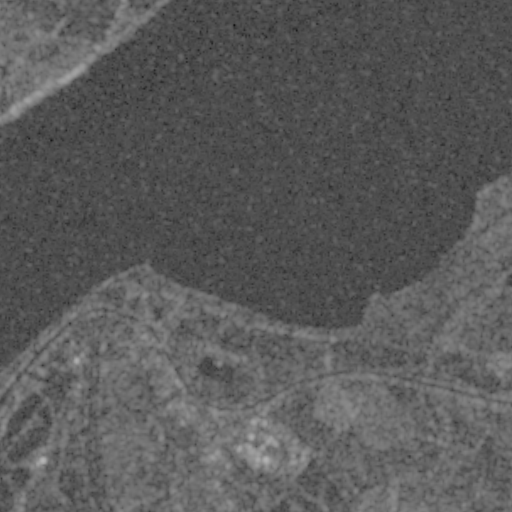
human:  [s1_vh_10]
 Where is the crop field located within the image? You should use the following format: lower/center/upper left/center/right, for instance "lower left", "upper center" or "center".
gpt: The crop field is located in the upper left of the image.
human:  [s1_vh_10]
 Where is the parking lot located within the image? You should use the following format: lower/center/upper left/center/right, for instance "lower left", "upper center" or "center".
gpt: The parking lot is located in the lower left of the image.
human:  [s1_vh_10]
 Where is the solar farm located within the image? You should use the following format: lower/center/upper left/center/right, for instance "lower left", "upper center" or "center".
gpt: The solar farm is located in the lower center of the image.
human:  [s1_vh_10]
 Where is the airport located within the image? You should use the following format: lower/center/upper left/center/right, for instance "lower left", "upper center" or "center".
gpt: There is no airport in the image.

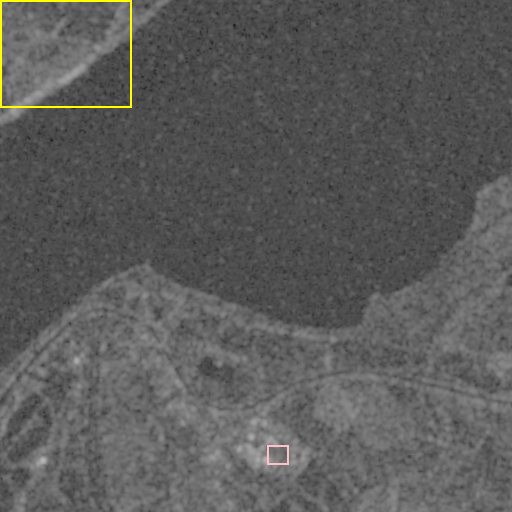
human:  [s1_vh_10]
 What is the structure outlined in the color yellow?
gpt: The structure outlined in yellow is a crop field.
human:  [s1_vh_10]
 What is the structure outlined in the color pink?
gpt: The structure outlined in pink is a solar farm.
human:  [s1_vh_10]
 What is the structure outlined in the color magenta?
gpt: There is no magenta outline.